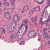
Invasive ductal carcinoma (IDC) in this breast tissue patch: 0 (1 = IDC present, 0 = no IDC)